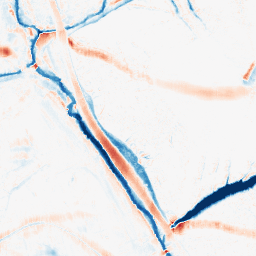
Category: morphological
Decomposition family: morphological_ellipse
Decomposition parameters: operation: average
width: 20
height: 10
Upsampling method: sinc_hamming
Upsampling parameters: scale: 2
kernel_size: 16
Upsampling scale: 2